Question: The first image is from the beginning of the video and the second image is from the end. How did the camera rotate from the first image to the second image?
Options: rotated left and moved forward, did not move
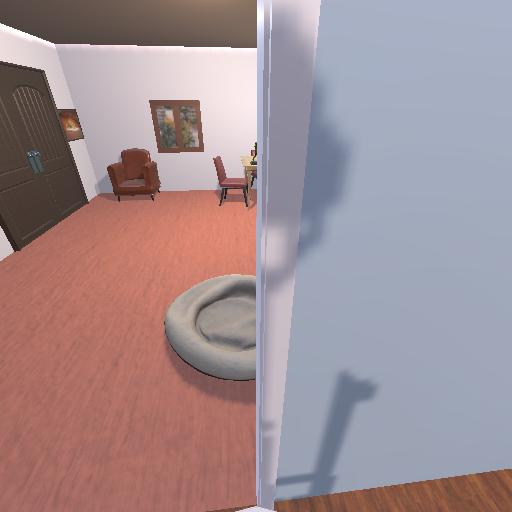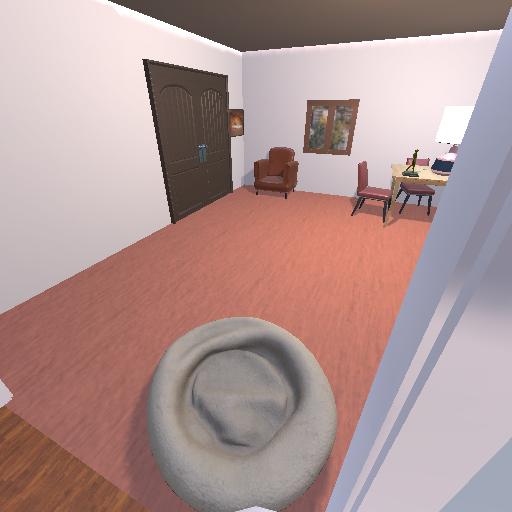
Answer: rotated left and moved forward